Interaction volume radius: 5 \u00c5
Interaction volume height: 25 \u00c5
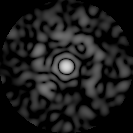
Disorder parameter: 0.7895